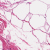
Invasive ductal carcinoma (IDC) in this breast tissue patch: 0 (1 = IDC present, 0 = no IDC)